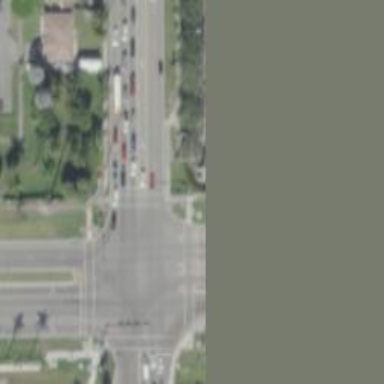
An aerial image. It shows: Uncontrolled road crossing with lines markings.